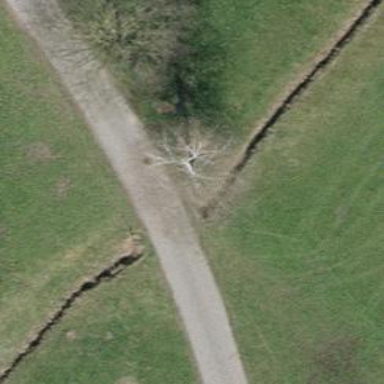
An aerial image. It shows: Culvert tunnel.